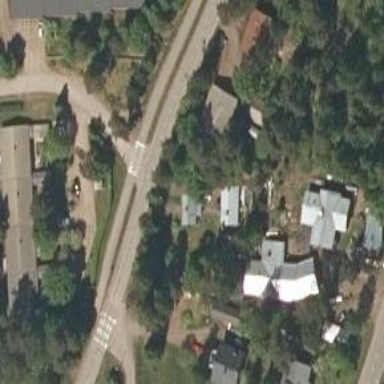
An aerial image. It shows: Uncontrolled crossing on the road.